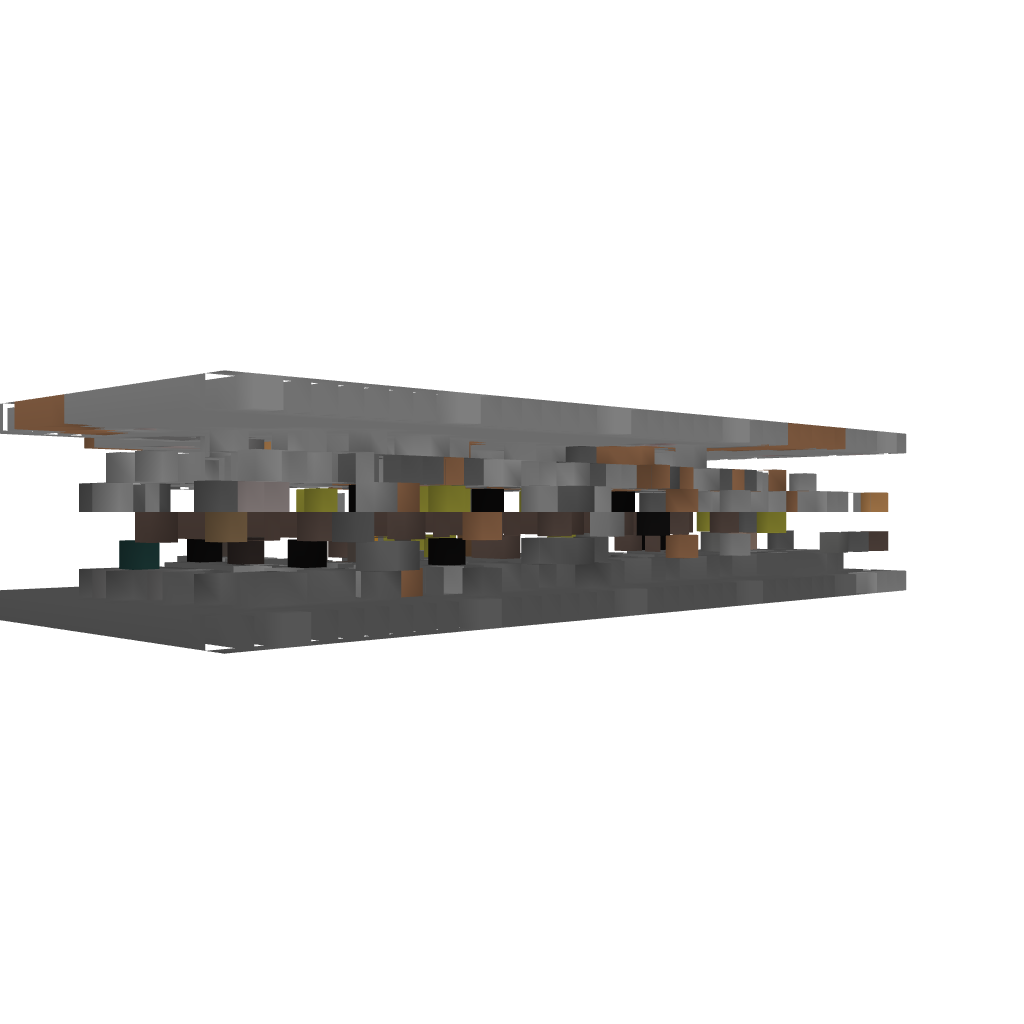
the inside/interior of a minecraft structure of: Underground Factions Tutorial